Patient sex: F
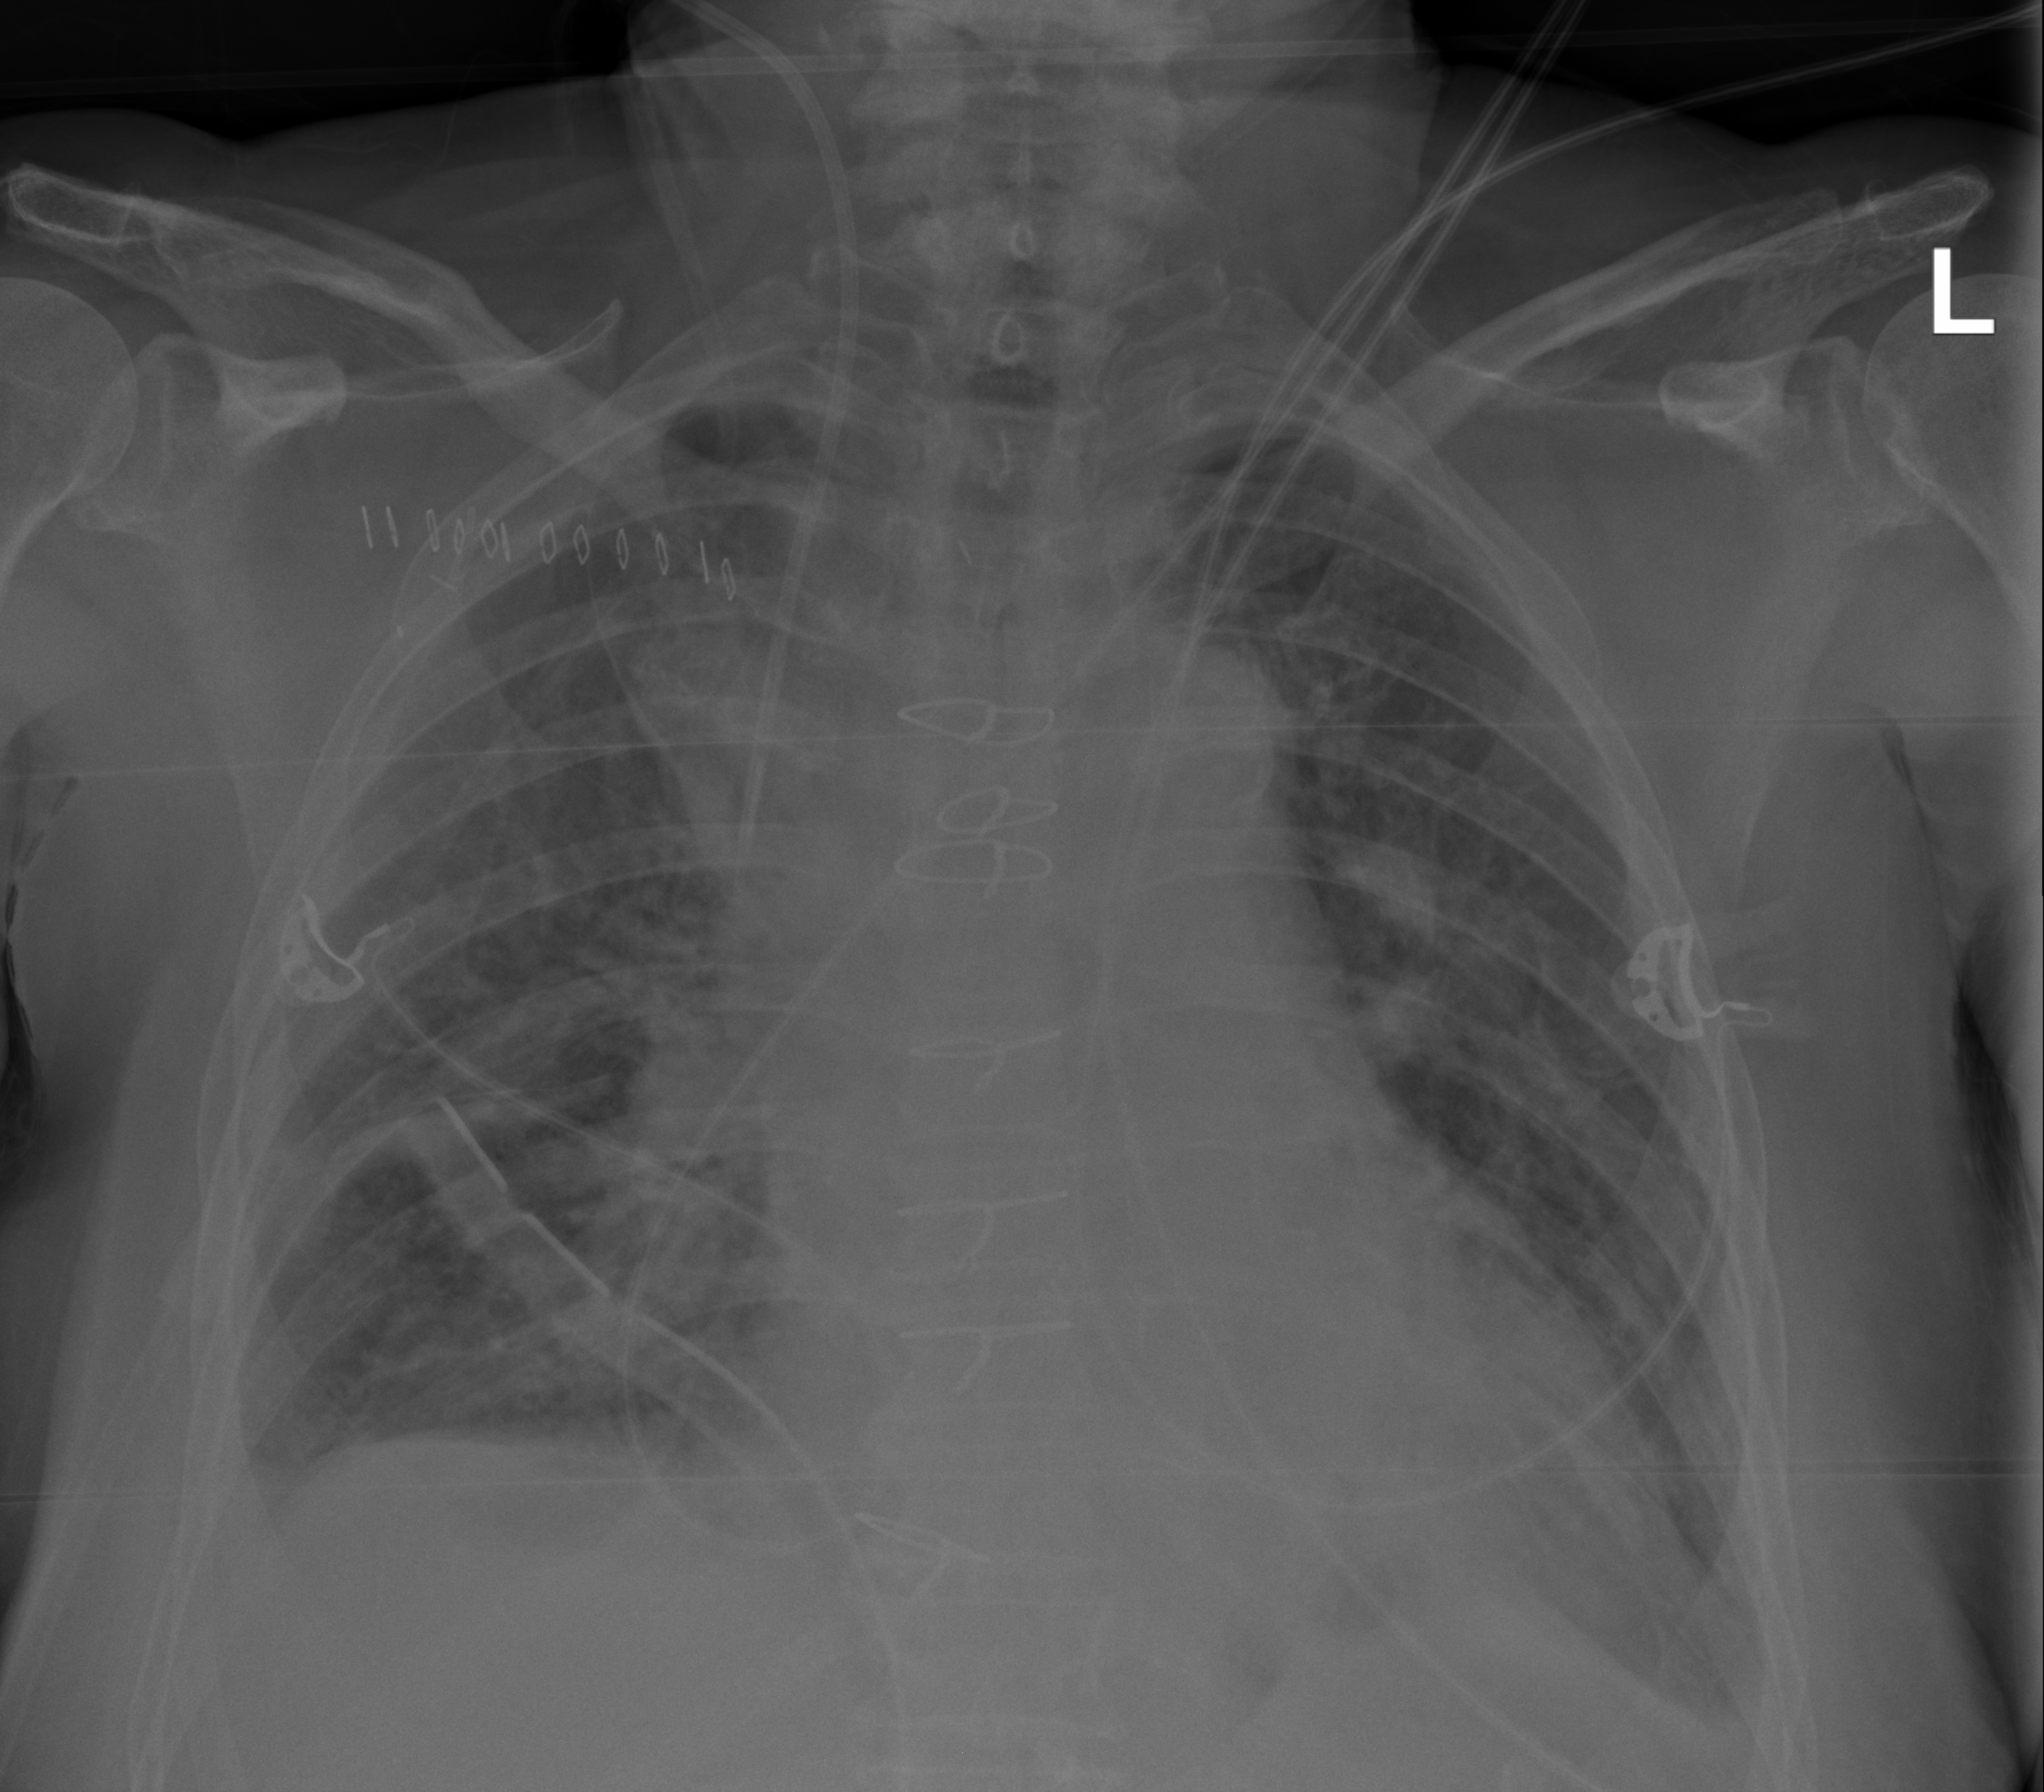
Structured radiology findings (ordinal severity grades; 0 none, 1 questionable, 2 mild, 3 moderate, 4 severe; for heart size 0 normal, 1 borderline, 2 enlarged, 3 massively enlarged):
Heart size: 1
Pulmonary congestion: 2
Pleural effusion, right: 2
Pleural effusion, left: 2
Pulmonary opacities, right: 2
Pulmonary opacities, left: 2
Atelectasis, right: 1
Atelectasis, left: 1